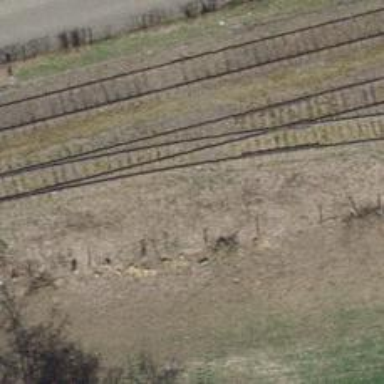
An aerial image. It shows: Railway switch.